Question: Probably a trivial question for those who know and one that has been asked before (but I can't find it).
A website contains a listbox to select a specific date. By default the date has been set to the next date a meeting will take place.

Using
'''
var site = <a site>
var response = UrlFetchApp.fetch(site);
var data = response.getContentText();
'''
I can get the content of the page. The page source, amongst a lot of other data, contains
'''
<h1 class="object_title">Vergaderingen gemeenteraad en commissies</h1>
<!-- Content -->
<div id="content" class="contentarea">
<div id="phContent_pnlSelectDatum">
<div class="formulier-grijs">
<fieldset>
<div class="rij">
<label for="Zoekterm" class="width115">Vergaderdatum</label>
<select name="ctl00$phContent$ddlYear" onchange="javascript:setTimeout(&#39;__doPostBack(\&#39;ctl00$phContent$ddlYear\&#39;,\&#39;\&#39;)&#39;, 0)" id="phContent_ddlYear">
<option value="18-12-2014">18 december 2014</option>
<option value="17-12-2014">17 december 2014</option>
<option value="13-11-2014">13 november 2014</option>
<option value="12-11-2014">12 november 2014</option>
<option selected="selected" value="25-09-2014">25 september 2014</option>
<option value="09-07-2014">9 juli 2014</option>
<option value="05-06-2014">5 juni 2014</option>
<option value="06-05-2014">6 mei 2014</option>
<option value="27-03-2014">27 maart 2014</option>
<option value="26-03-2014">26 maart 2014</option>
<option value="25-02-2014">25 februari 2014</option>
<option value="30-01-2014">30 januari 2014</option>
<option value="12-12-2013">12 december 2013</option>
</select>
</div>
</fieldset>
</div>
</div>
</div>
'''
Depending on the date chosen the rest of the page will be updated
Obviously, apart from the I would like to retrieve data from other meetings.
So I would like to know what (parameter ?) I should add to my code to select another date (= option) from the listbox while performing the fetch .
In general I don't know what (and how many) options exist in the listboc, so I would like to loop through all of them.
I'm using Google Apps Script for a UiApp
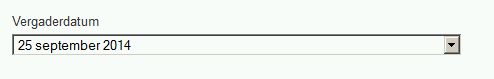
Answer: This is the part which is retrieving the new page, when the user updates the select box:
'''
__doPostBack(\'ctl00$phContent$ddlYear\',\'\')
'''
You'd need to examine the js source to figure out exactly what that function does, because there might be other options sent in the post data. But it's possible that it just submits a post request with that value, and if so something like this might work:
'''
var url = 'http://domain.com/pageUrl.html';
var options = {
method = 'POST',
payload = {
'ctl00$phContent$ddlYear': '18-12-2014'
}
};
var response = UrlFetchApp.fetch(url, options);
'''
That's just a post request which submits the 'December 2014' value of that select box.
As I said, if that doesn't work then you really need look at the source of __doPostBack() in the js to figure out exactly what it's posting to get the required response.